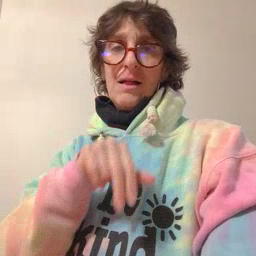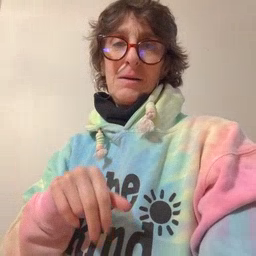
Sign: tongue